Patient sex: M
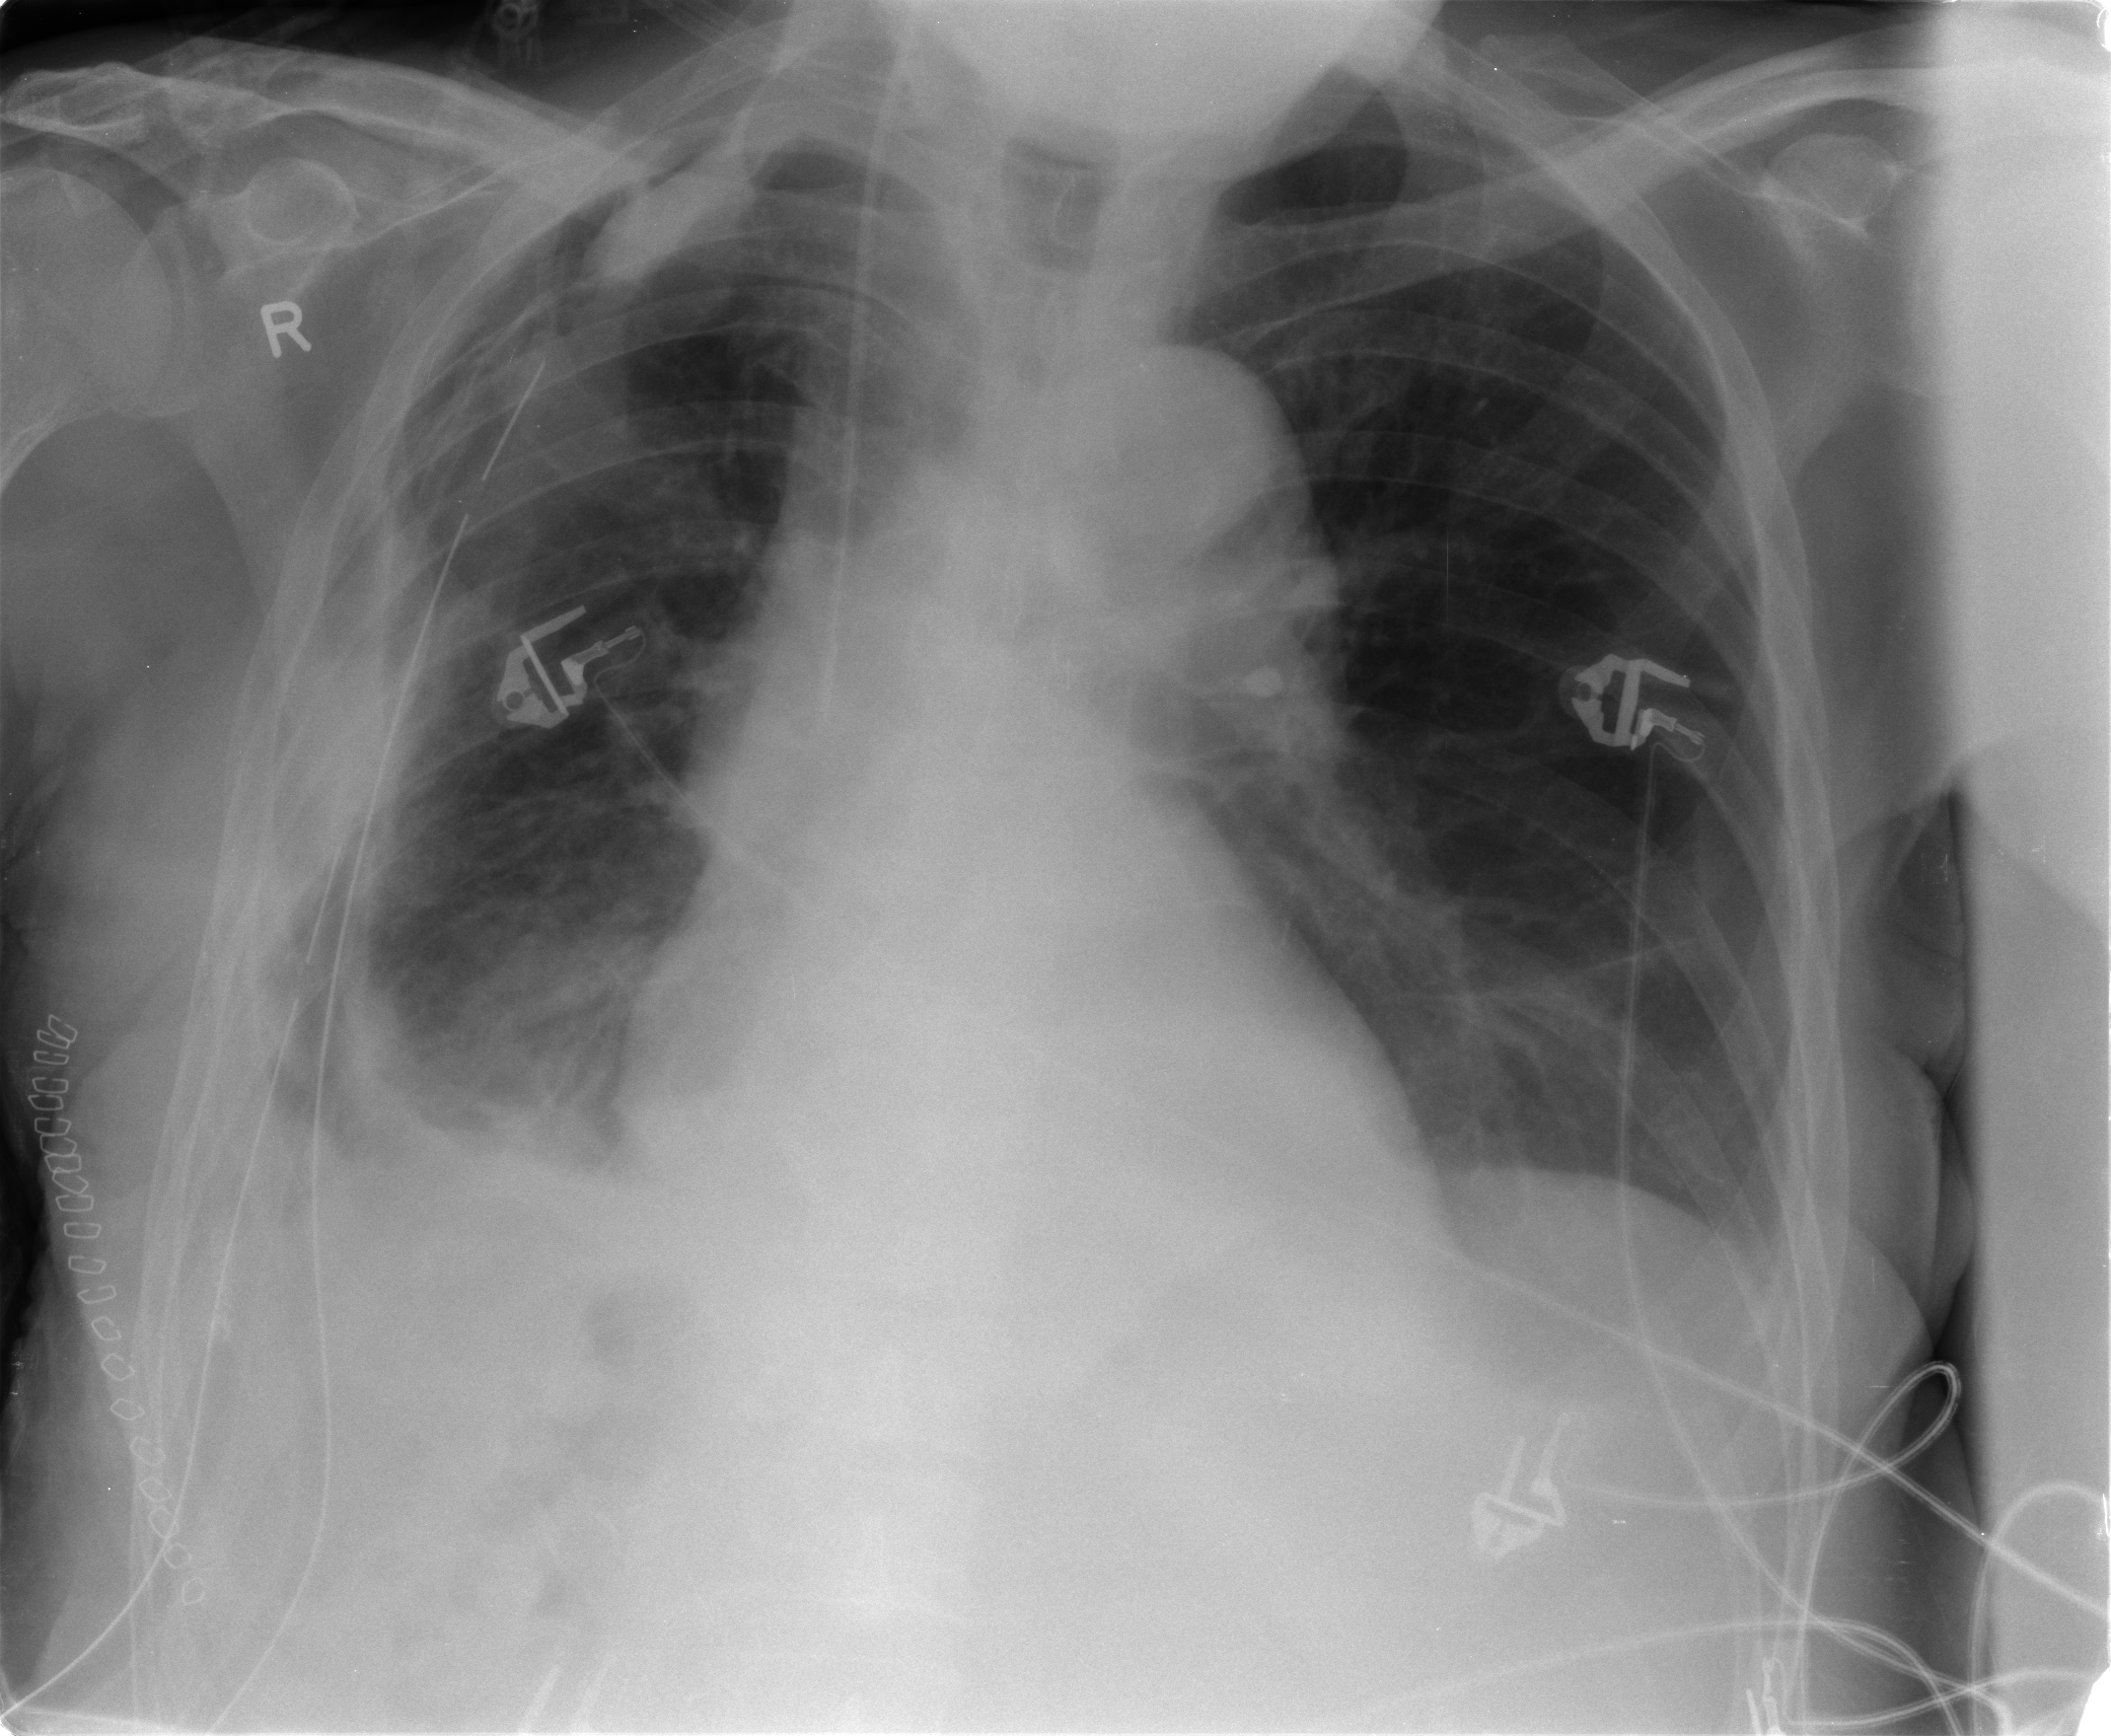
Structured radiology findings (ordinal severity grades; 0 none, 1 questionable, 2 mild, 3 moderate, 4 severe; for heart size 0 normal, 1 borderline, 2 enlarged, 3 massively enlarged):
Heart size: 1
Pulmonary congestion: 0
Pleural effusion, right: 2
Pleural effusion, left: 0
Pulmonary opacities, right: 1
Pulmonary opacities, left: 0
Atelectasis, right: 3
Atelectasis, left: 0